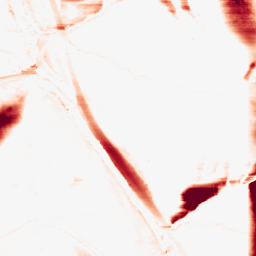
Category: morphological
Decomposition family: morphological_rect
Decomposition parameters: operation: opening
width: 50
height: 5
Upsampling method: bicubic
Upsampling parameters: scale: 2
Upsampling scale: 2